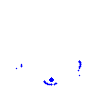
Particle: kaon